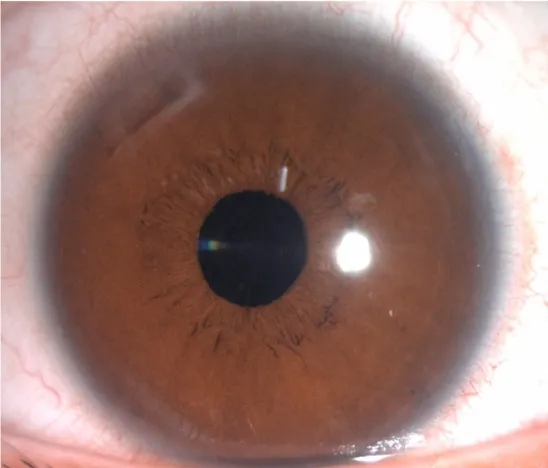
Slit lamp photograph of the left eye (LE) at 1 month after the cataract surgery.
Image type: ophthalmic_imaging (slit_lamp_photograph)